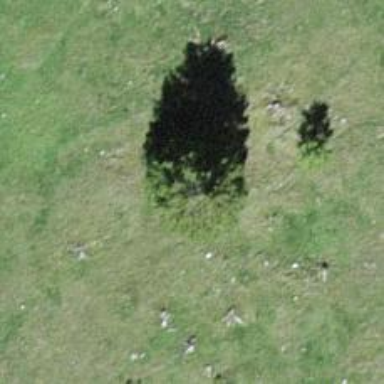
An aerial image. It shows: Needle-leaved tree in nature.